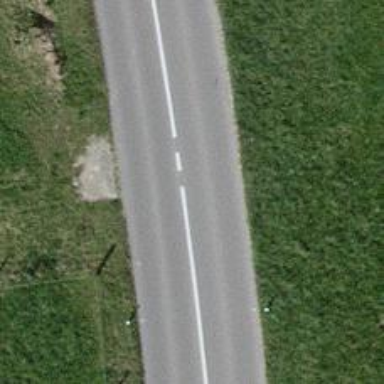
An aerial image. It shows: Secondary road with asphalt surface.